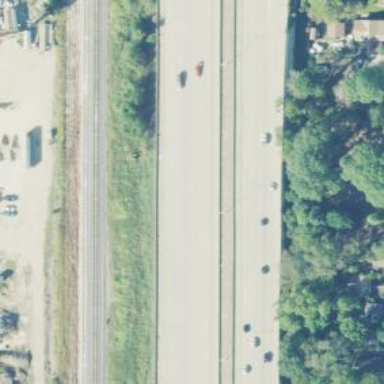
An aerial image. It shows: Bridge over motorway.